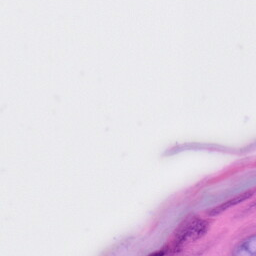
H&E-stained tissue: Skin